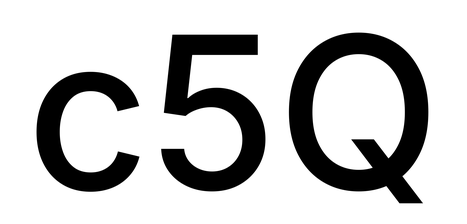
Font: Inter_Medium